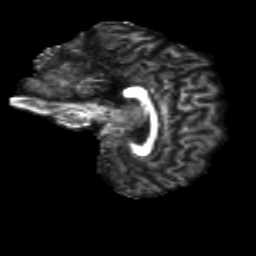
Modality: FA
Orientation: sagittal
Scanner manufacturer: siemens
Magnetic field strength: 3 T
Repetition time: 4.16 s
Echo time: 0.0806 s